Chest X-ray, AP view. Patient: 64 years old, sex M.
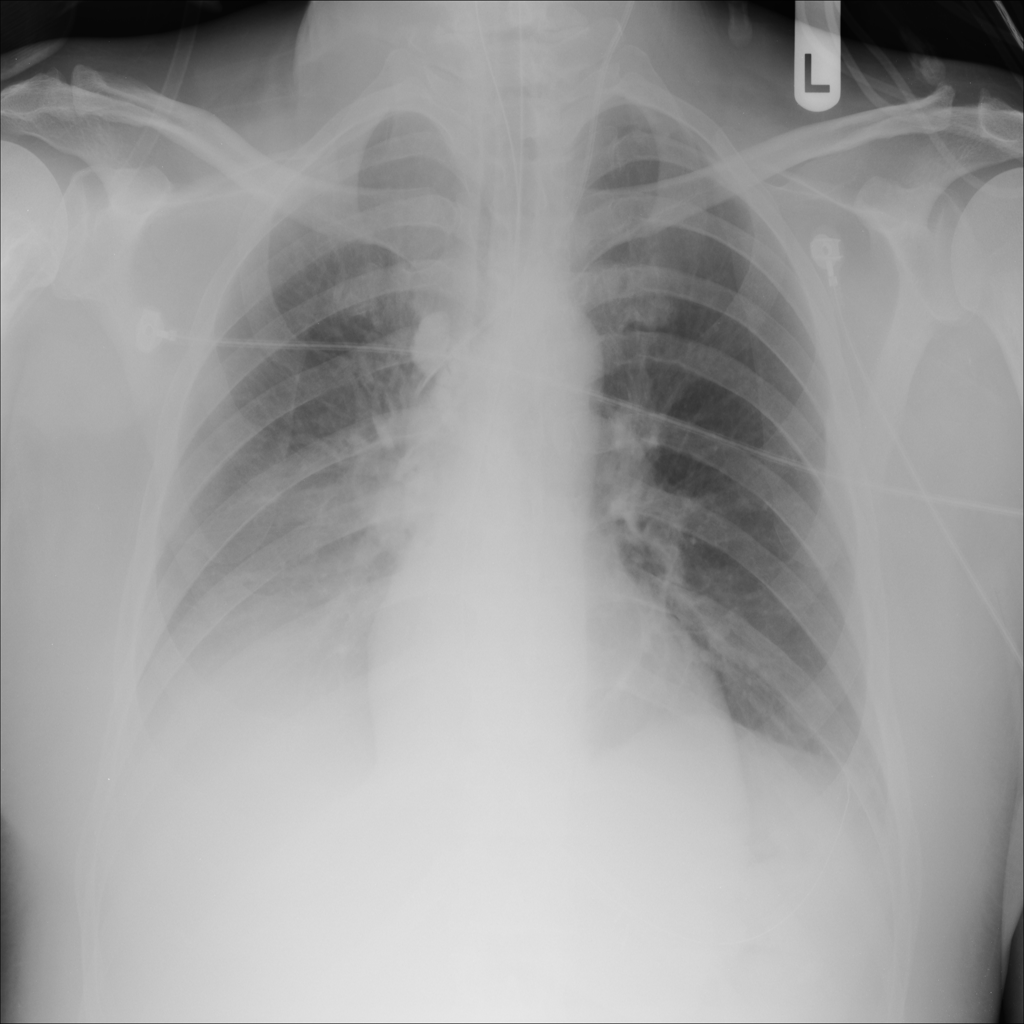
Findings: Effusion